Question: I want to take data from 'input.txt' to run 'main.exe' and then save the result of that program with this data to 'output.txt'.
If possible, I would like to write wwith form <input.txt> <output.txt>.

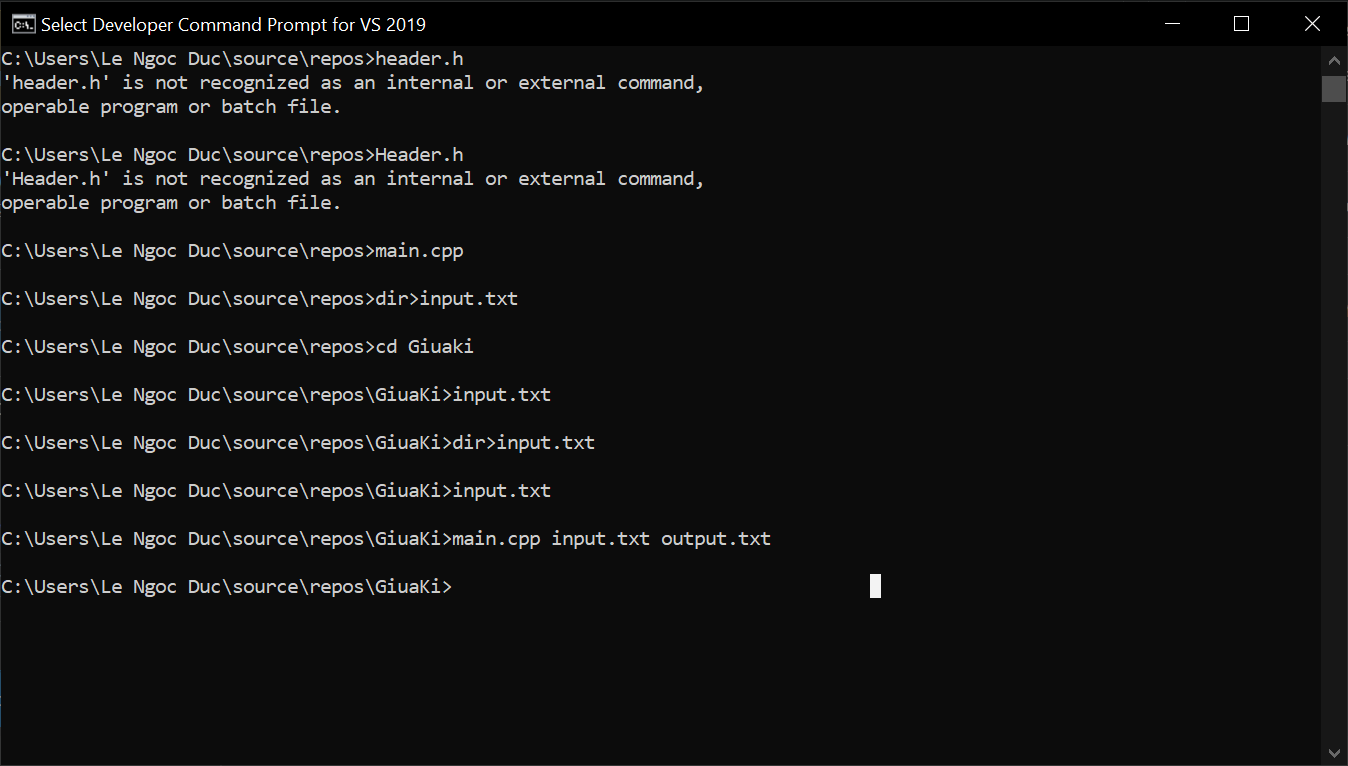
Answer: First you need to compile your c++ program, then run it with the two parameters. See <URL>